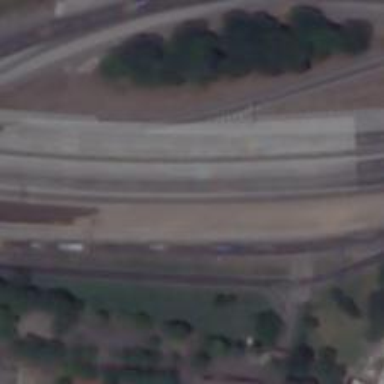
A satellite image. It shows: Motorway link.